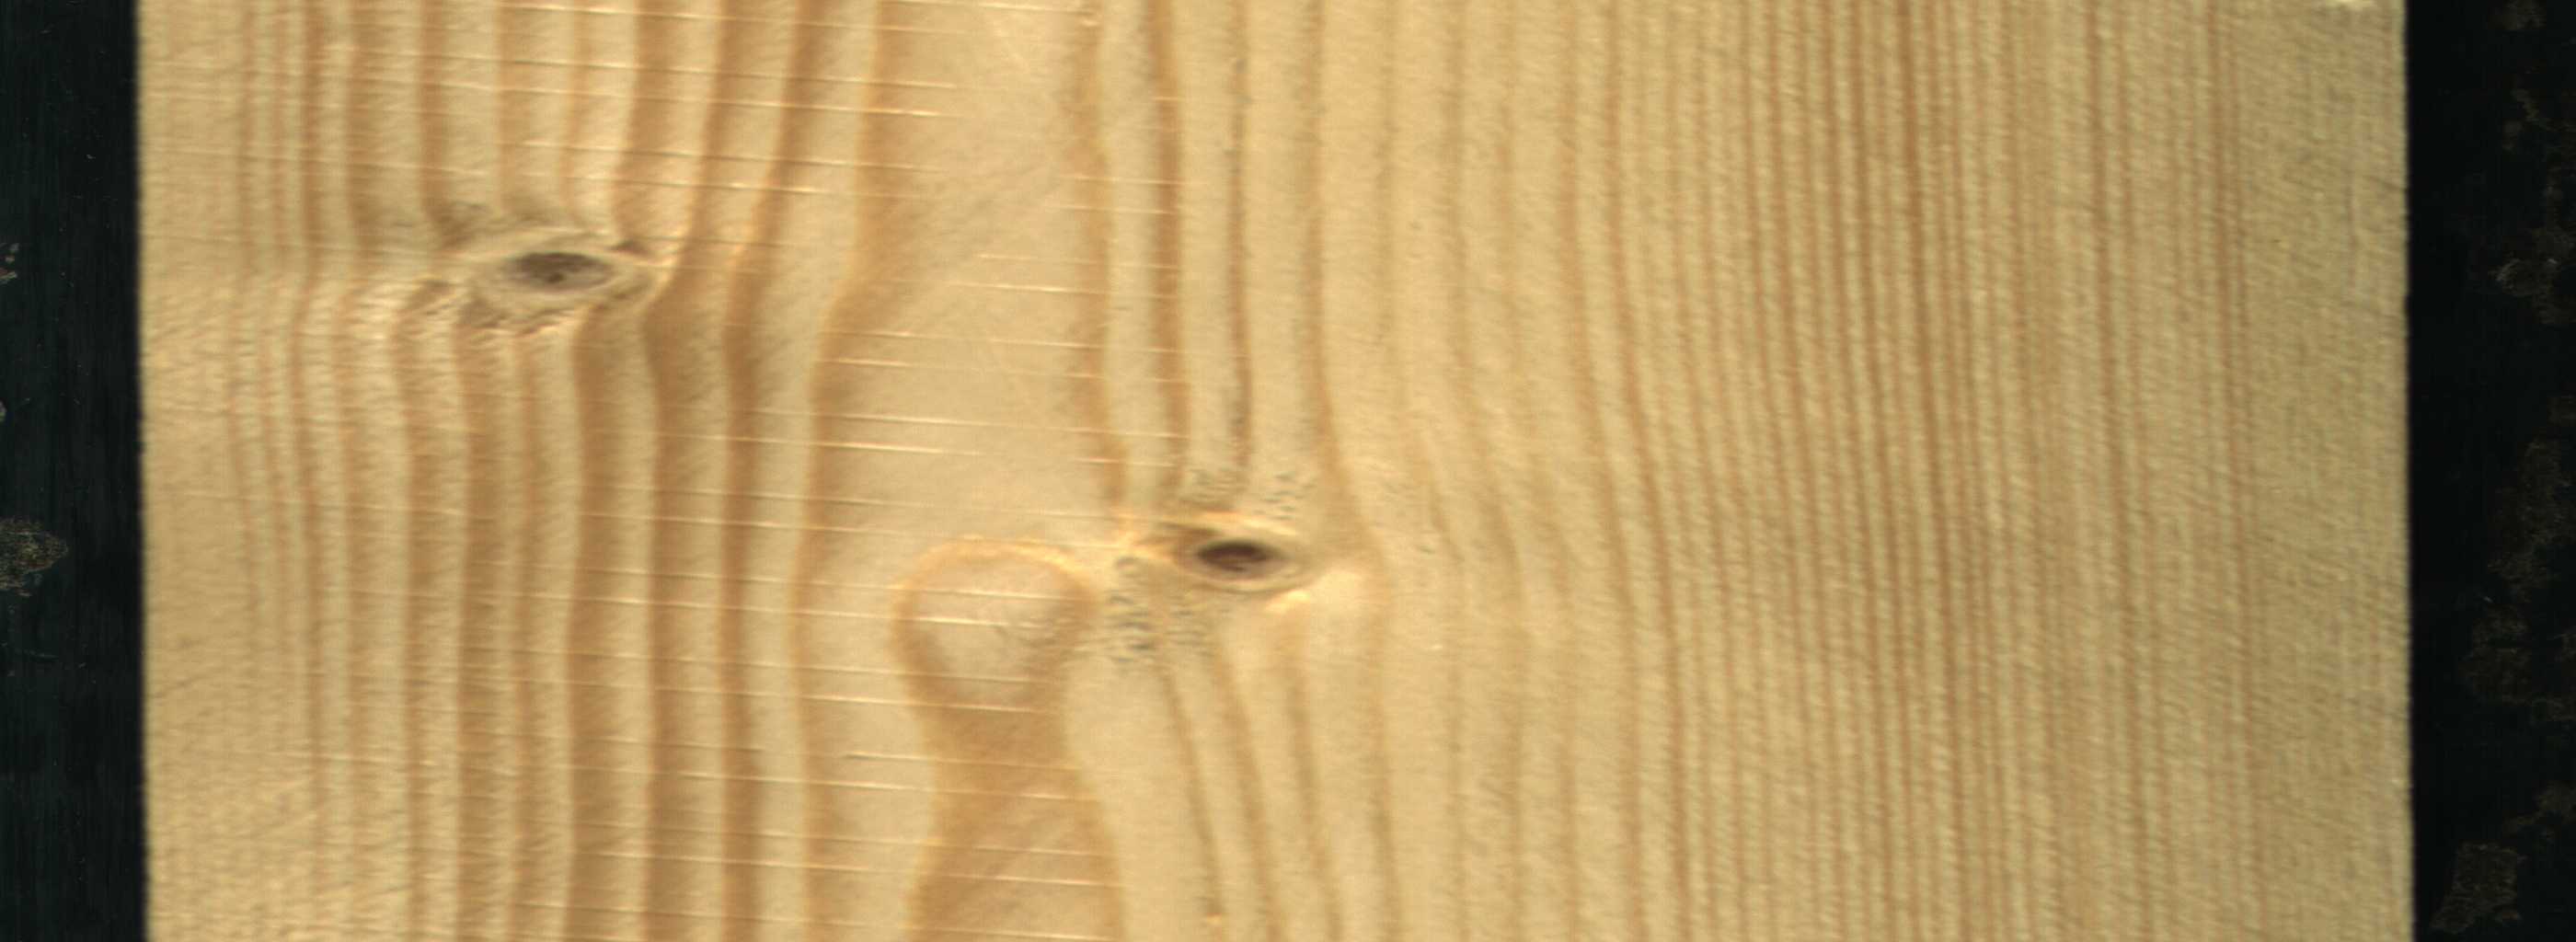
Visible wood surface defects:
Live_Knot
Live_Knot